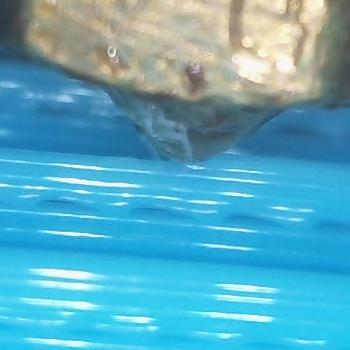
Flow rate: 141%